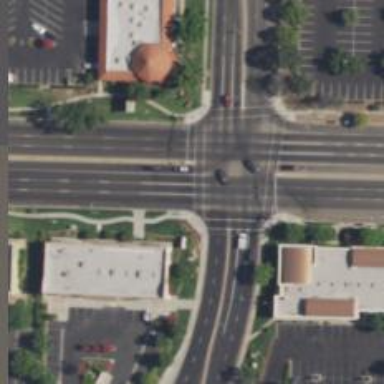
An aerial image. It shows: Crossing on the road.